Question: Explaining about my problem:
and what I was hoping is that to rotate the camera at any degree like 90, 40 , 30 or something like that.
What I tried/wrote :
Which work but only in the camera_follow script, it just rotate base on the player facing.
'''
Transform.rotation = player.postion;
'''
Vice versa it did the same thing only if you apply it to the camera_follow script
'''
using UnityEngine;
public class rotate : MonoBehaviour{
transform.rotation = Quaternion.Euler(new Vector3(0,90,0));
[SerializeField]
private Camera cam; //fill from editor
cam.gameObject.transform.rotation = Quaternion.Euler(new Vector3(0,90,0));
}
}
}
'''
Which did the same thing only if you apply it to the camera_follow script
'''
using UnityEngine;
public class rotate : MonoBehaviour
{
Transform camera;
[SerializeField]
private Camera cam = default;
void OnTriggerEnter(Collider collision)
{
if (CompareTag("Player"))
{
cam.transform.Rotate(0, 10, 0);
}
}
}
'''
which sort of work, when I apply it to the camera follow script.
This one gave an error because I didn't set to 'camera cam = default;'
But after applying it, it still only work for the camera_follow script and if put it rotate script didn't work.
'''
using System.Collections;
using System.Collections.Generic;
using UnityEngine;
public class rotate : MonoBehaviour
{
Camera cam;
void OnTriggerEnter(Collider collision)
{
if (CompareTag("player"))
{
transform.rotation.cam = 90;
}
}
'''
''Quaternion' does not contain a definition for 'cam' and no accessible extension method 'cam' accepting a first argument of type 'Quaternion' could be found (are you missing a using directive or an assembly reference?) [Assembly-CSharp]csharp(CS1061)'
Then I tried using an camera > cube but that didn't work either. Basically I copied camera rotate script an instead camera I put GameObject cube '
'''
using System.Collections;
using System.Collections.Generic;
using UnityEngine;
public class rotate : MonoBehaviour
{
GameObject cube;
void OnTriggerEnter(Collider collision)
{
if (CompareTag("player"))
{
transform.rotation.cube = 90;
}
}
'''
which gave me the same error and then I search how to rotate camera in unity, but no luck because it was mostly about the mouse moving the camera on youtube, I tried google but it gave me 2 answers: Unity has a Quad primitive game object that you can make by: GameObject > Create Other > Quad.
...
Then you can have this logic in a script attached to each Quad:
'''
function Update() {
transform. rotation = Camera. main. transform. rotation;
}
'''
was is mostly about vertical orientation which wasn't helpful with the problem I had <URL>
This one was just about the axis about the mouse and thats google said when I searched Unity camera rotate
'''
using System. Collections;
public class CamRotation: MonoBehaviour {
public float rotationSpeed = 10;
void Update() {
Vector3 rotation = transform. eulerAngles;
rotation.x += Input.axis
transform.
}
'''
and I tried looking at forms but didn't help either because it told me the same thing, that I should do this: V also I want clarify that that's all it said
'''
Vector3 rotation = transform.eulerAngles;
rotation. x += Input.
transform.
'''
Also I have a script setup to follow the player as shown:
'''
using UnityEngine;
public class Camera_follow : MonoBehaviour{
public Transform Player;
public Vector3 offset;
// Update is called once per frame
void Update()
{
transform.position = Player.position + offset;
}
'''
}
Short answer:
I want to know is how would I rotate the camera it when triggered
Vice versa It kept doing the thing only if I apply it to camera_follow script and then I came realize that these are basically the same transform.rotation
I found a solution to my problem sort-of, here's what I did:
So now I need to figure out how to stop the camera from rotating.
'''
[SerializeField]
private Camera cam;
public float rotationing = 0;
public float positioning = 0;
void Update()
{
transform.Rotate(0, rotationing, 0 * Time.deltaTime);
transform.position = new Vector3(0, positioning , 0);
}
}
'''
Which works but it rotates the object/camera its attach to, so now I just need to figure out how to add a event system.
using UnityEngine;
'''
public class rootate : MonoBehaviour
{
public bool rotateMe;
public void stooper()
{
Invoke("stooper", 20f);
if (rotateMe)
{
transform.Rotate(0, 10, 0);
}
}
public void OnTriggerEnter(Collider collision)
{
if (rotateMe)
{
transform.Rotate(0, 0, 10);
}
}
}
'''
I've changed a few thing to see if it will work but sadly it didn't. Instead get component I tried if statement in the 'void stooper()' then put another if statement in the 'void triggerevent()'
'''
using UnityEngine;
public class rootate : MonoBehaviour
{
public bool rotateMe;
public void stooper()
{
Invoke("stooper", 20f);
if (rotateMe)
{
transform.Rotate(0, 10, 0);
}
}
public void OnTriggerEnter(Collision collision)
{
if (rotateMe)
{
transform.Rotate(0, 0, 10);
}
}
}
'''
I've thought get component could help, but didn't it help either
'''
using System.Collections;
using UnityEngine;
public class mycamera : MonoBehaviour
{
[SerializeField]
private Camera cam = default;
Transform Player;
void Update()
{
if (CompareTag("CAM RT"))
{
GetComponent<rootate>();
}
}
}
'''
I've tried this two, from the unity documentation: <URL> and I change few things to make it work, but it basically did the same thing like the rest of the scripts
'''
using UnityEngine;
public class ExampleScript : MonoBehaviour
{
float rotationSpeed = 45;
Vector3 currentEulerAngles;
float x;
float y;
float z;
void Update()
{
if (Input.GetKeyDown(KeyCode.X)) x = 1 - x;
if (Input.GetKeyDown(KeyCode.Y)) y = 1 - y;
if (Input.GetKeyDown(KeyCode.Z)) z = 1 - z;
//modifying the Vector3, based on input multiplied by speed and time
currentEulerAngles += new Vector3(x, y, z) * Time.deltaTime * rotationSpeed;
//apply the change to the gameObject
transform.eulerAngles = currentEulerAngles;
}
'''
'''
using UnityEngine;
public class rootate : MonoBehaviour
{
float rotation_Speed = 45;
Vector3 currentEulerAngles;
void Update()
{
currentEulerAngles += new Vector3(0, 10, 0) * Time.deltaTime * rotation_Speed;
transform.eulerAngles = currentEulerAngles;
}
'''
I've left it as it was because I just wanna see if it would work or not but it did the same thing as every script except I could control the speed which wasn't helpful either because it was just too slow or fast
I have event system which works but it won't rotate the Camera. Here's the video this script is based on:<URL>
Here's the code, its 3 scripts: Event_ #1 that's the name of the script
'''
using System;
using System.Collections;
using System.Collections.Generic;
using UnityEngine;
public class Event_ : MonoBehaviour
{
private void Awake()
{
Cam = this;
}
public static Event_ Cam;
public event Action OnCameraTrigger;
public void OntriggeredCamera()
{
if (OnCameraTrigger != null)
{
transform.Rotate(0, 10 ,0);
}
}
}
'''
Trigger_area #2
'''
using System.Collections;
using System.Collections.Generic;
using UnityEngine;
public class Triggered_area : MonoBehaviour
{
private void OnTriggerEnter(Collider other)
{
Event_.Cam.OntriggeredCamera();
}
}
'''
Which gave me an Error:
'''
NullReferenceException: Object reference not set to an instance of an object
Triggered_area.OnTriggerEnter (UnityEngine.Collider other) (at Assets/Camera event/Triggered_area.cs:9)
'''
Because I've change something(whiched I've forgot what I changed) in the script or its just unity.
What I've change:
'''
using System.Collections;
using System.Collections.Generic;
using UnityEngine;
public class Triggered_area : MonoBehaviour
{
private void OnTriggerEnter(Collider collision)
{
Event_.Cam.OntriggeredCamera();
}
}
'''
Because it would give me this 'error:warning CS0414: the field (9, 16):'Triggered_script.Camrotation' is never assigned but its value is never used' then I change back
'''
using System;
using System.Collections;
using System.Collections.Generic;
using UnityEngine;
public class Event_ : MonoBehaviour
{
private void Start()
{
StartCoroutine(event_timer());
}
private void Awake()
{
Cam = this;
}
public static Event_ Cam;
public event Action OnCameraTrigger;
public void OntriggeredCamera()
{
if (OnCameraTrigger != null)
{
Debug.Log("Its not null, lull");
}
}
public IEnumerator event_timer()
{
yield return(1f);
}
}
'''
I tried IEnumerator and it worked but it still wouldn't change the camera rotation.
What else I've trying was: applying Event_ & Trigger_area > Cube,
Triggerd_script > camera,
**Note:**I've put 'mycamera' script in 'triggerd_script' triggerd_script
'''
using UnityEngine;
public class Triggered_script : MonoBehaviour
{
public Camera cam;
[SerializeField]
private float CamRotation = 0f;
// Start is called before the first frame update
void Start()
{
Event_.Cam.OnCameraTrigger += Camrotate;
}
public void Camrotate()
{
Invoke("Camrotate", 10f);
cam.transform.Rotate(0, 10, 100);
}
}
'''
so then I realized that it wasn't IEnumerator or invoke and thought it was that I had to change the 'transform.Rotate(0, 10, 0);' to 'cam.transform.rotate(0, 10, 0);' which didn't work and then added 'public Camera cam;' which didn't rotate, so now I'm thinking has something to do with the event or I just need to add something
Which just rotated the not the camera
'''
using System.Collections;
using System.Collections.Generic;
using UnityEngine;
public class Triggered_area : MonoBehaviour
{
private void OnTriggerEnter(Collider collision)
{
Event_.Cam.OntriggeredCamera();
transform.rotate(0, 10, 0);
}
}
'''
'''
using System;
using System.Collections;
using System.Collections.Generic;
using UnityEngine;
public class Event_ : MonoBehaviour
{
private void Start()
{
StartCoroutine(event_timer());
}
private void Awake()
{
Cam = this;
}
public static Event_ Cam;
public event Action OnCameraTrigger;
public void OntriggeredCamera()
{
if (OnCameraTrigger != null)
{
transform.rotate(10, 10 , 0);
}
}
public IEnumerator event_timer()
{
yield return(1f);
}
}
'''
This one just doesn't work when I applied transform.rotate(0, 10, 0);
Now I realized is that it needs to be 'Update()' or 'FixedUpdate()' not a custom 'void Cam_rotate(){}' to make the function/method to make it work but it just rotates the speed and never stops, in the mean time I'll try to find a solution that will work or if anyone has a solution.
Note: the message it gave was:
it's doesn't say it's as a error but as message. I'll try to find the something to fixed the problem. I figured it out, I forgot that I had to change the name of the invoke string name it was set to. basically I forgot that when you changed the name of the void 'void FixedUpdate(){invok("Camerarotate")}' to 'FixedUpdate(){invok("FixedUpdate")}'
February 8/2021
I figured out how to reposition the camera so then I started trying a making cut-scene so it didn't just teleported to the location and as of now I have something in place which sorta works, here's the code:
'''
using UnityEngine;
public class TriggeredScript : MonoBehaviour
{
[SerializeField]
private Animator myanimation;
private void Start()
{
Cam_Event.Ad.OnCameraTriggerEnter += TriggeredCameraEvent;
myanimation = GetComponent<Animator>();
}
private void TriggeredCameraEvent()
{
transform.Rotate(-0, 0 , 0);
transform.Translate(0, -10 , 0);
if (CompareTag("Player"))
{
myanimation.Play("Base Layer.Cam_animation", 0 , 0, 0.12);
}
}
}
'''
What I did was put the animation in the parent of the camera not the camera because it would keep the camera in the same place and loop if you have it enabled.
When it's applied it'll pop up a box for (name of the script)Triggered Script (name of whatever method box)'Myanimation' > What ever you name the parent, what I expected was that I would play the camera animation and stop when it triggered the cube but it didn't because when I applied animation & 'myanimation' under the same name it would it would just in the air stop if you don't have a state to stop the animation. if I just do 'myanimation' not put in animator it wouldn't rotate because it would just say ''Rotate camera''AnimationEvent'has no function name specified!', Because of that it would've need be set on the animation to rotate it and now I'm in pickle with since can't apply Rotate Camera under both animator & 'myanimation'. I'll update more on the way once I or someone figure it out.
This is the image for the camera_follow:

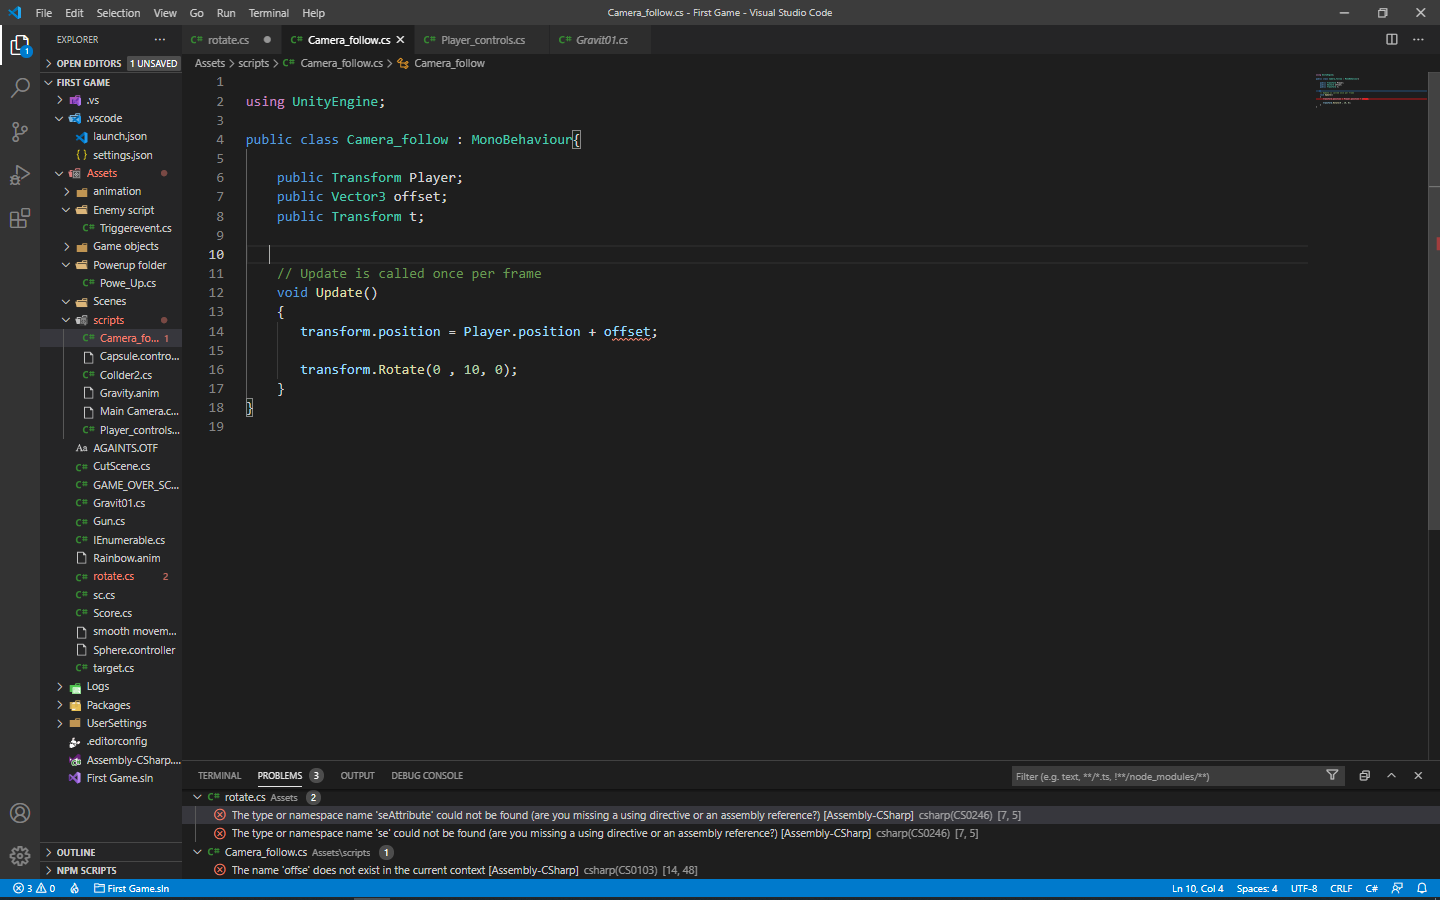
Answer: > Jan 16/2020
Also I will make changes until further notice
I figure a solution to the problem in a sense that function probably but it won't stop rotating here's code for what I did:
'''
using System.Collections;
using System.Collections.Generic;
using UnityEngine;
public class mycamera : MonoBehaviour
{
[SerializeField]
private Camera cam;
public float Rotationing = 0;
public float Positioning = 0;
void Update()
{
transform.Rotate(0, Rotationing, 0 * Time.deltaTime);
transform.position = new Vector3(0, Positioning , 0);
}
}
'''
I found a better solution to the problem, by using animation to move the camera not transform, translate, invoke etc.Link to the video: <URL>
all I had to do was this:
'''
System.Collections;
using System.Collections.Generic;
using UnityEngine;
public class Cammera_eevent2 : MonoBehaviour
{
[SerializeField] private Animator Cam_controller = null;
[SerializeField] private bool Cammera_eevent = false;
[SerializeField] private bool Camer2 = false;
private void OnTriggerEnter(Collider other)
{
if (other.CompareTag("Player"))
{
if (Cammera_eevent)
{
Cam_controller.Play("Cammera_eevent", 0, 0f);
gameObject.SetActive(false);
}
else if (Camer2)
{
Cam_controller.Play("Camer2", 0, 0f);
gameObject.SetActive(false);
}
}
}
}
'''
, the 2 'bool' are animation/clip. It will trigger the camera animation through the game object also create a parent put the camera in the parent then set animations in the parent instead of camera. Also put the 'Camera_follow'* (whatever the name of the script is)
*script in not
'''
using UnityEngine;
public class Camera_follow : MonoBehaviour{
public Transform Player;
public Vector3 offset;
// Update is called once per frame
void Update()
{
transform.position = Player.position + offset;
}
'''